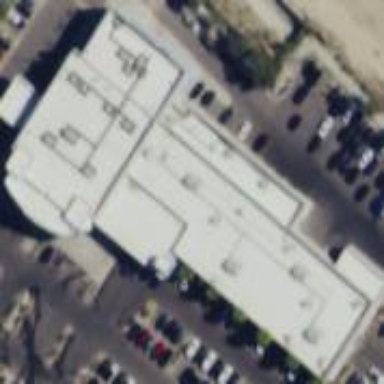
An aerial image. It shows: Building housing car shop.